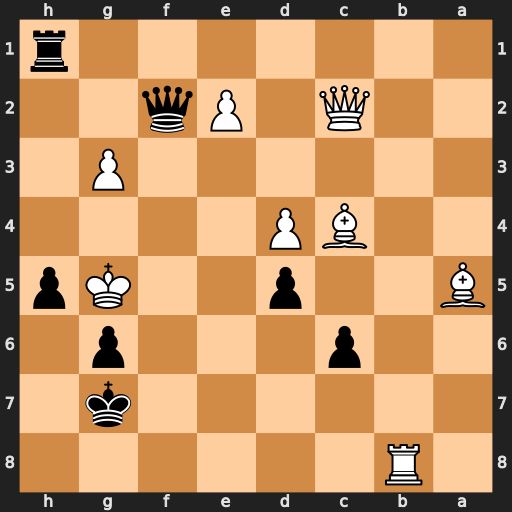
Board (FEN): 1R6/6k1/2p3p1/B2p2Kp/2BP4/6P1/2Q1Pq2/7r
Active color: b
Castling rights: -
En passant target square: -
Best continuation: Qxg3#